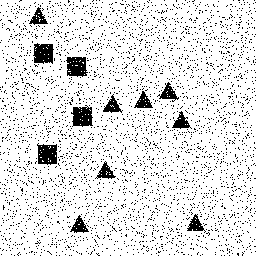
Squares: 4
Triangles: 8
Stars: 0
Total shapes: 12